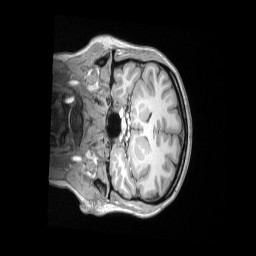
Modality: T1w
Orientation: coronal
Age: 24
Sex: female
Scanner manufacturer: siemens
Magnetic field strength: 3 T
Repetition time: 2.53 s
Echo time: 0.00164 s